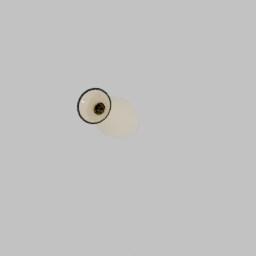
Label: decoration